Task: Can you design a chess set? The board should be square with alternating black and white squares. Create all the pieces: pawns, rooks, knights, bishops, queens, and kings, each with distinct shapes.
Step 949:
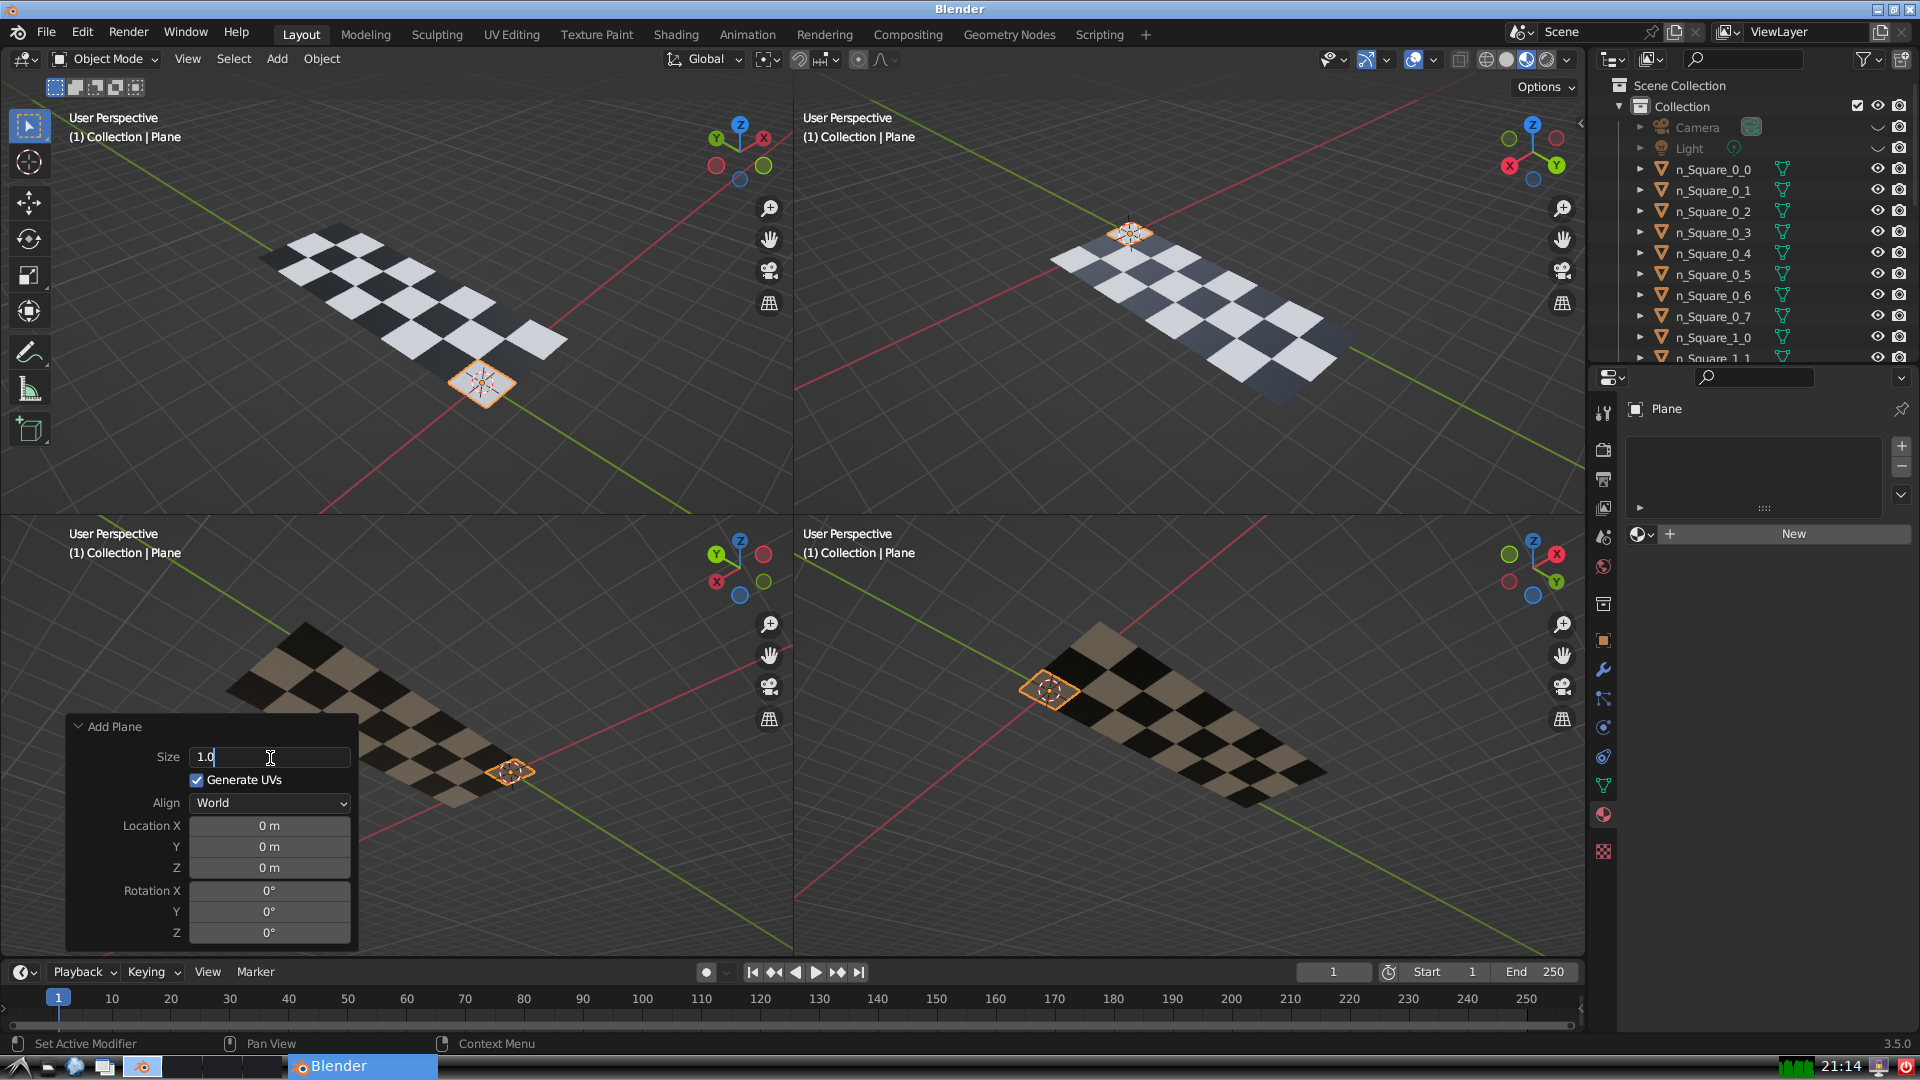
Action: {"key_press": ['Return']}